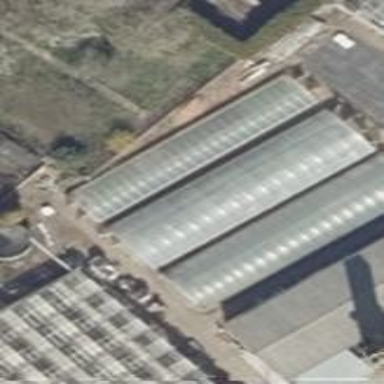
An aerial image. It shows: Building with round-shaped roof.